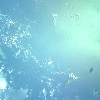
Label: water